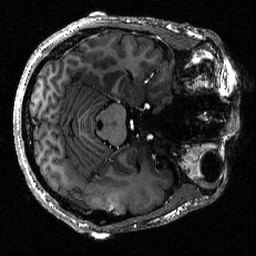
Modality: T1w
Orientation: axial
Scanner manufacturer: siemens
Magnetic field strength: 6.98 T
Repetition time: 2.5 s
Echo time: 0.00282 s